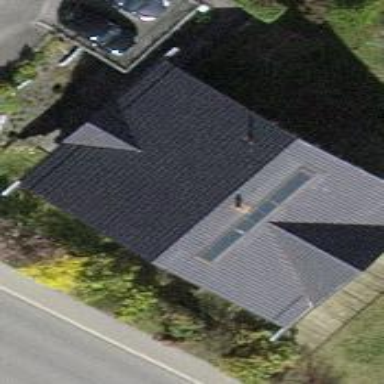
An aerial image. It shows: Simple house.